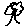
Label: tree